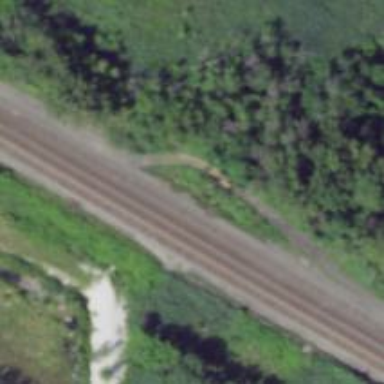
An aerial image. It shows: Abandoned railway.